Question: Really I don't know if my doing is correct programmatically or not so I hope to point me out.
I have a DataGridView C# showing data from linked MySQL database and some input boxes to help inserting data into the database and all goes alright, but when I decided to make inserting operation in a separate new thread I do the following inside add button:
'''
private void AddToolStripMenuItem_Click(object sender, EventArgs e){
try{
new thread(() =>{
// insertion code goes here
//to update DataGridView after inserting
this.studentinfoTableAdapter.Fill(this.schoolDataSet.studentinfo);
}).start();
}catch(exception ex){...}
}
'''
so then a new dialog error is popping-up in each new insert operation and nothing saved, here is the error:

I thought the error maybe caused of 'this' conflicting in 'this.studentinfoTableAdapter.Fill(this.schoolDataSet.studentinfo);' I did correct it but the error still there.
Any suggestion could help me out and appreciated.
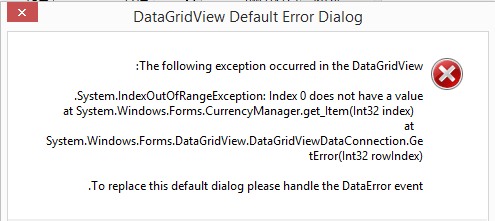
Answer: Finally I've got it,
after hours of searching, reading, and trying I found that I should use 'Invoke' to this specific line inside the thread 'this.studentinfoTableAdapter.Fill(this.schoolDataSet.studentinfo);' so it becomes as following:'this.Invoke(new MethodInvoker(delegate { this.studentinfoTableAdapter.Fill(this.schoolDataSet.studentinfo);}));'
I think the error caused because this line calls some features from the main thread to update datagridview while new thread executing and programmatically there exists a 'cross-thread operation exception' so modifying or editing GUI prevented except from main thread so an error arises from thread behavior! it's how I did understand that.
if I'm wrong please point me.